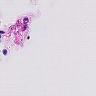
Metastatic tissue present: no